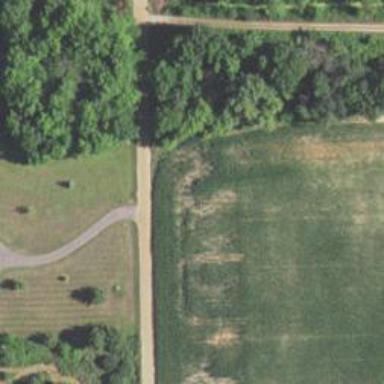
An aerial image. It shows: Unclassified road.